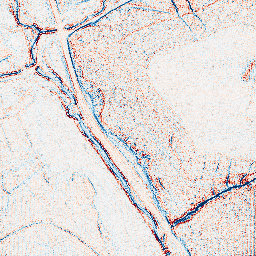
Category: edge_preserving
Decomposition family: anisotropic_diffusion
Decomposition parameters: iterations: 5
kappa: 30
gamma: 0.05
Upsampling method: fft_zeropad
Upsampling parameters: scale: 4
Upsampling scale: 4